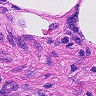
Metastatic tissue present: no